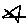
Label: star